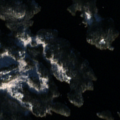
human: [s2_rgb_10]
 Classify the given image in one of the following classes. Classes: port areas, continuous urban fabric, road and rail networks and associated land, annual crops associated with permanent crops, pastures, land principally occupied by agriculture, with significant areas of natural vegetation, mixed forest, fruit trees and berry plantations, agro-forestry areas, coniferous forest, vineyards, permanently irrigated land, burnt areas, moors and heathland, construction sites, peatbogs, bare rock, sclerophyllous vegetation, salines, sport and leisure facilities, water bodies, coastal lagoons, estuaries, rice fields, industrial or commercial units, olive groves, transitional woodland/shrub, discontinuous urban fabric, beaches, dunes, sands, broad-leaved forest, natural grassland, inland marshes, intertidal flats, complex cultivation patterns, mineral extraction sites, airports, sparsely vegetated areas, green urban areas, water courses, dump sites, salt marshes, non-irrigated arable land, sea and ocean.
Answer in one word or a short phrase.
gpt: coniferous forest, water bodies